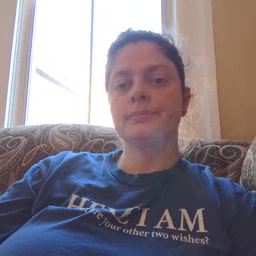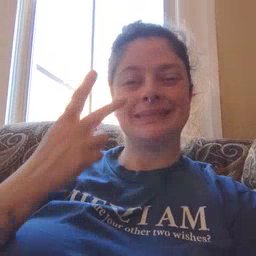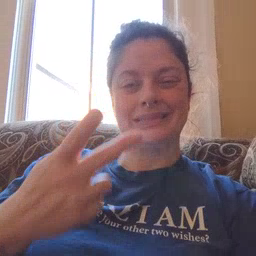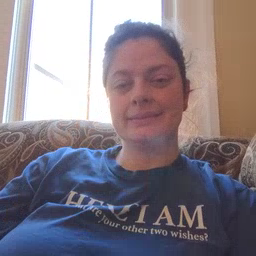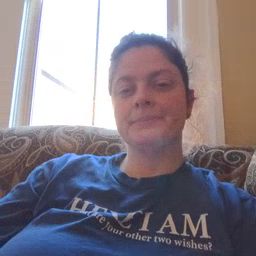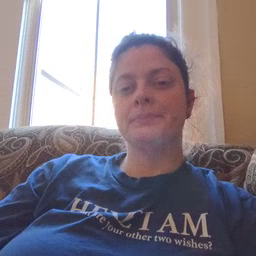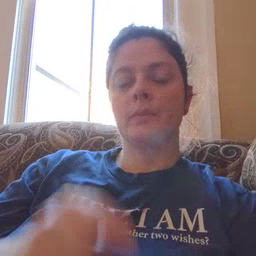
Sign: see